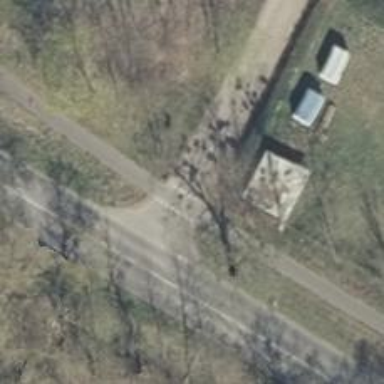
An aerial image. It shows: Service road with grade2 tracktype.